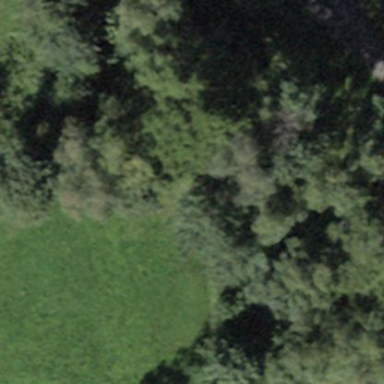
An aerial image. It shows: Forest area.